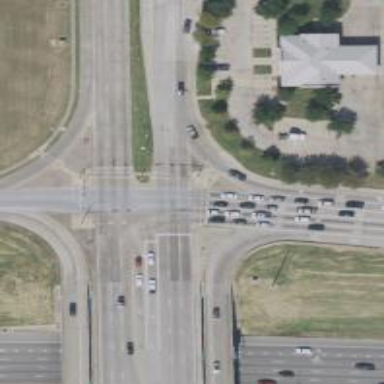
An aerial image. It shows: Secondary link road.